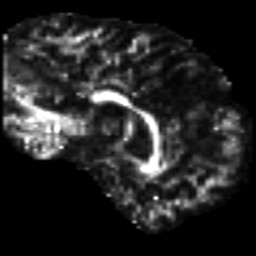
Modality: FA
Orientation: sagittal
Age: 41
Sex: male
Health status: ill
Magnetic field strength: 3 T
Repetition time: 9 s
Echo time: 0.093 s